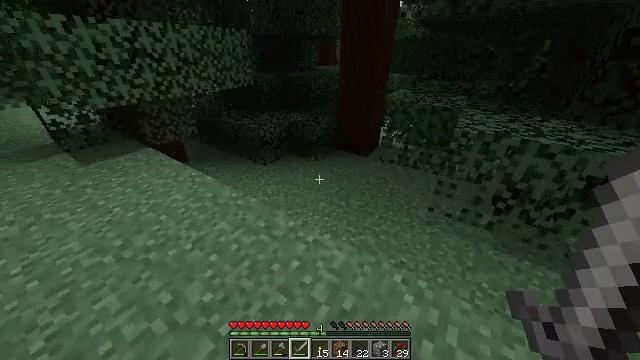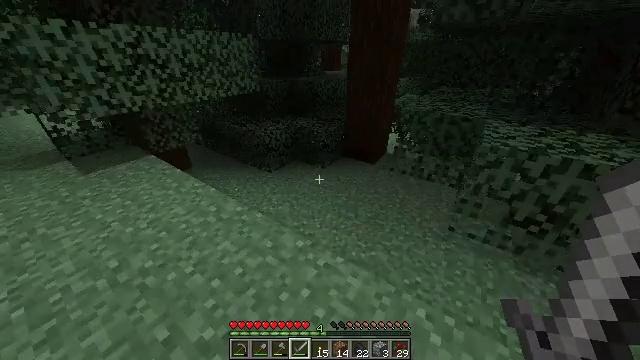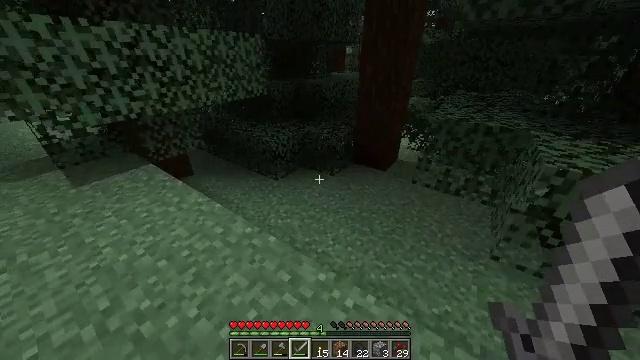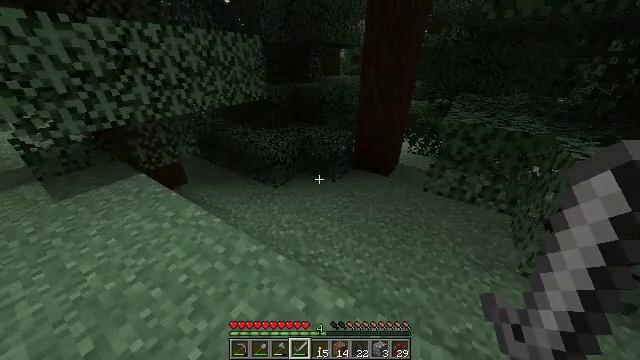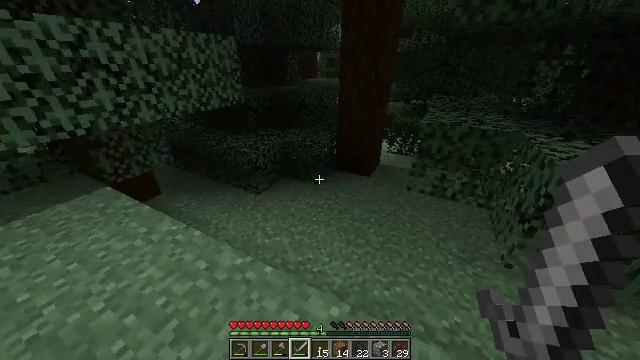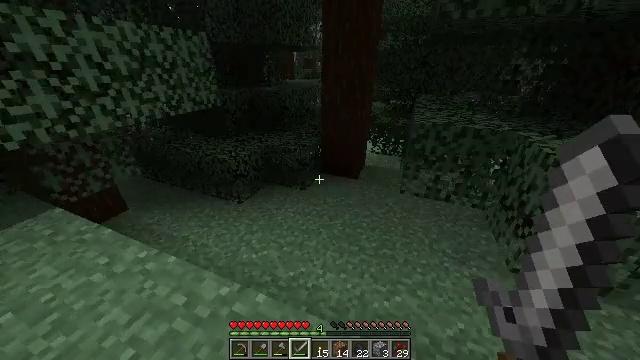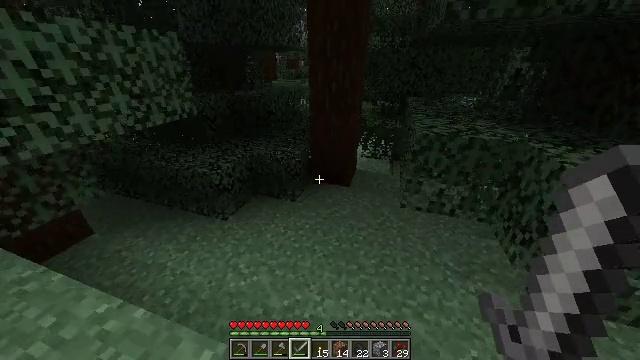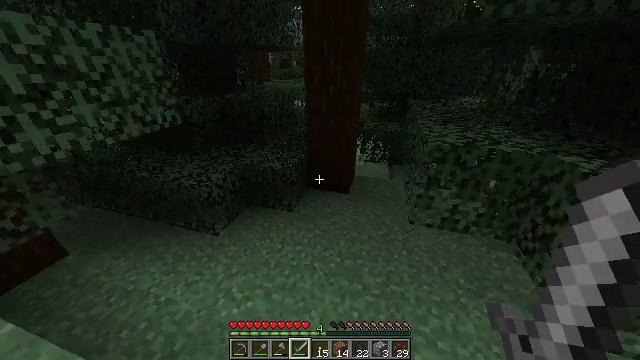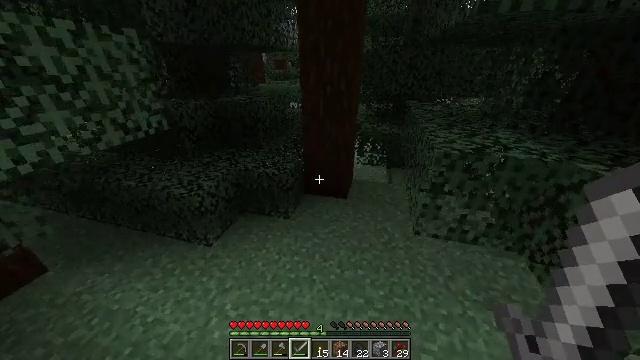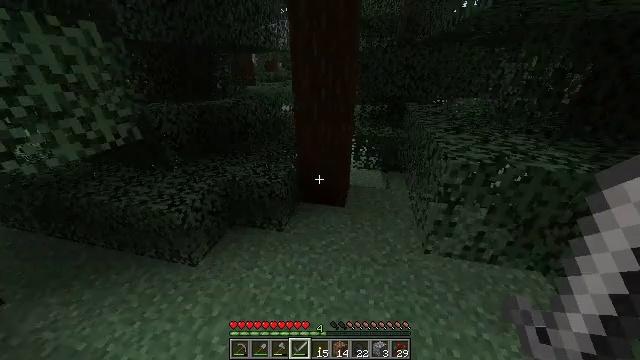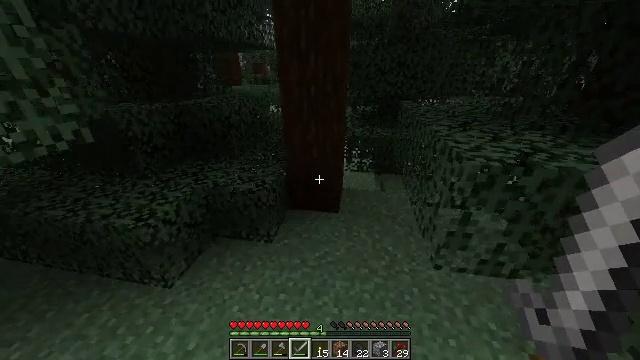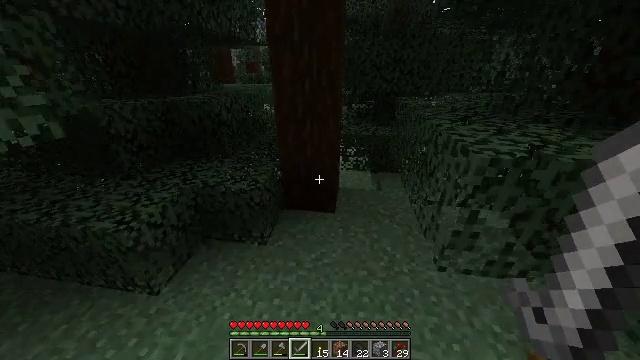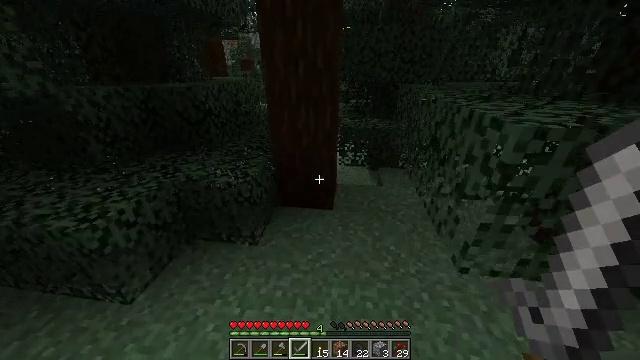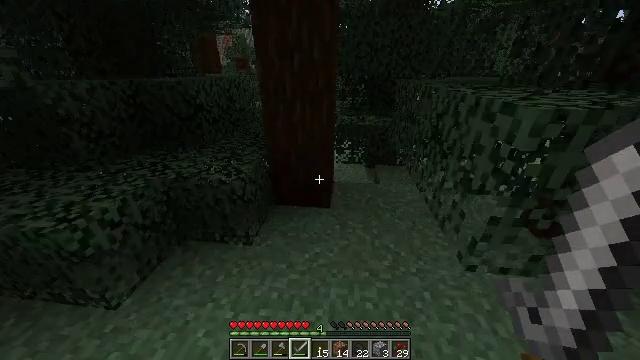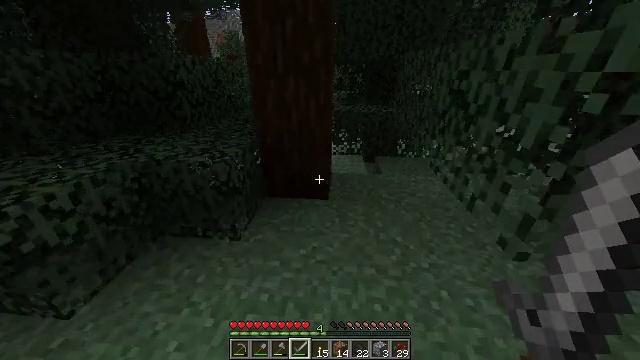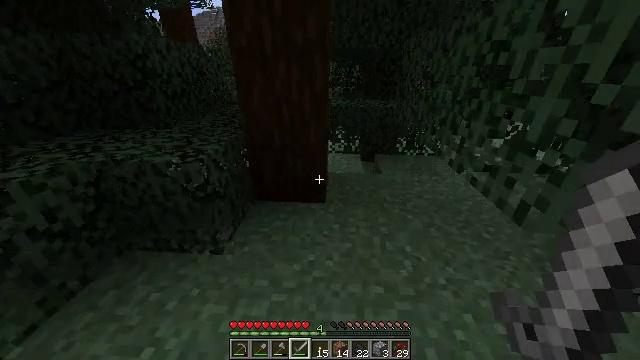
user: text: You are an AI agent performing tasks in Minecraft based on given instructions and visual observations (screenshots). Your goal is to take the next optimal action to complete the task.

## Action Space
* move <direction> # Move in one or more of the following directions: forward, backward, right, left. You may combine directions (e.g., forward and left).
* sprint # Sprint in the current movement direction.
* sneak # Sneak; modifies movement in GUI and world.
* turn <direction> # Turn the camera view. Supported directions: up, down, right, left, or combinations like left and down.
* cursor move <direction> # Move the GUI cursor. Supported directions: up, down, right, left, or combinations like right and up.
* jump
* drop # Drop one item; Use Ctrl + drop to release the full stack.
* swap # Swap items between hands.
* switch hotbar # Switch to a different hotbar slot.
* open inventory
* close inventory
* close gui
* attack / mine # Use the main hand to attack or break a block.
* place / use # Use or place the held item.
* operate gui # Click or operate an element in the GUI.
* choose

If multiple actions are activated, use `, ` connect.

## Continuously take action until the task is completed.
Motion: motion action
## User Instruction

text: Gather spruce leaves to collect foliage.
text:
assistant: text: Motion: move forward and move left, sprint
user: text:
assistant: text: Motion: move forward and move left, sprint
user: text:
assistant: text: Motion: move forward and move left, sprint, turn right
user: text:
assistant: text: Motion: move forward, sprint, turn right
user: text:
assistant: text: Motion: move forward, sprint, turn right
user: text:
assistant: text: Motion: move forward, sprint, turn right
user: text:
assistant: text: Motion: move forward, sprint, turn right
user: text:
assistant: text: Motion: move forward, sprint, turn right
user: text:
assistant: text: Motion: move forward, sprint, turn right
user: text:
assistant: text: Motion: move forward, sprint, turn right
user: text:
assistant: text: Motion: move forward, sprint, turn right
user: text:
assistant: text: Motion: move forward, sprint, turn right
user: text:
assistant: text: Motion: move forward, sprint, turn right
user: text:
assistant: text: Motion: move forward, sprint, turn right
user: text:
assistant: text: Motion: move forward, sprint, turn right
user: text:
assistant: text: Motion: move forward and move right, sprint, turn right
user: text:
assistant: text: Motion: move forward and move right, sprint
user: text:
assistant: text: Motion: move forward and move right, sprint
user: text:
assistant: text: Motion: move forward and move right, sprint
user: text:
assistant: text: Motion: move forward, sprint
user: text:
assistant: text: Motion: move forward, sprint
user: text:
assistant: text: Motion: move forward, sprint
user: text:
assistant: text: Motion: move forward, sprint
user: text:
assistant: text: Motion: move forward, sprint
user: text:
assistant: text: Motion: move forward, sprint
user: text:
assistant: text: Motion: move forward, sprint
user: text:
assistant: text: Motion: move forward, sprint, turn left and down
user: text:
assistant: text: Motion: move forward, sprint, turn left and down
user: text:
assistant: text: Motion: move forward, sprint, turn left
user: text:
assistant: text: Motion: move forward, sprint, turn left